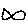
Label: fish